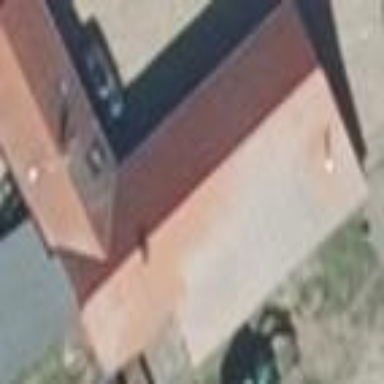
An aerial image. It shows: Building with flat roof painted red.